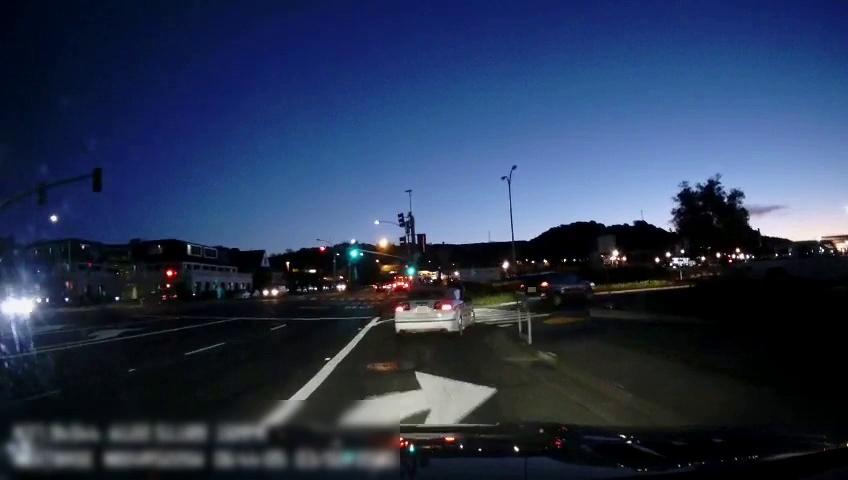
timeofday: Night
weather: Other
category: Drivable Space
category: Vehicles | Car
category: Vehicles | Car
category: Vehicles | Car
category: Vehicles | Car
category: Vehicles | SUV
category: Vehicles | SUV
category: Vehicles | Car
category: Lanes | Current Lane
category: Lanes | Alternate Lane
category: Lanes | Alternate Lane
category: Lanes | Alternate Lane
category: Lanes | Current Lane
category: Traffic | Lights
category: Traffic | Lights
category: Traffic | Lights
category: Traffic | Lights
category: Traffic | Lights
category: Traffic | Lights